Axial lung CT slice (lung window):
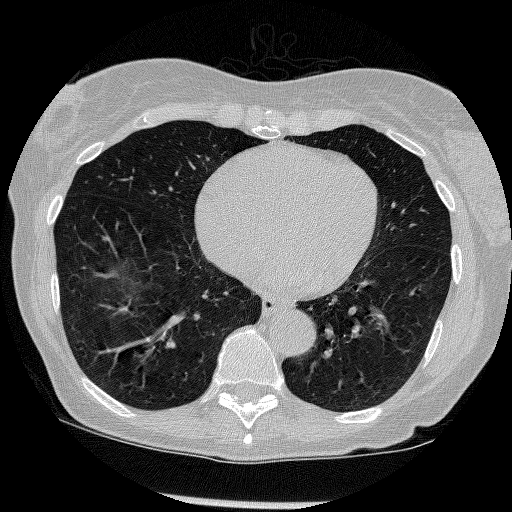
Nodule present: no